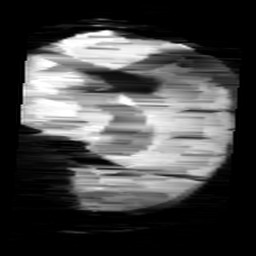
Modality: minIP
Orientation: sagittal
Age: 10
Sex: male
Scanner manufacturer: siemens
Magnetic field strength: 3 T
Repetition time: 0.027 s
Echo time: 0.02 s